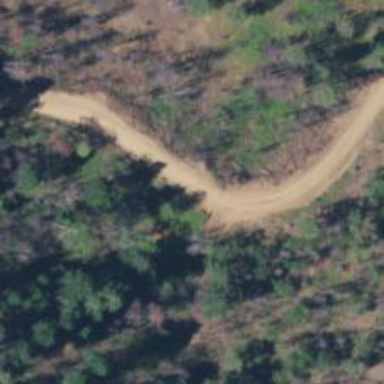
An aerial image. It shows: Track road with grade4 tracktype.